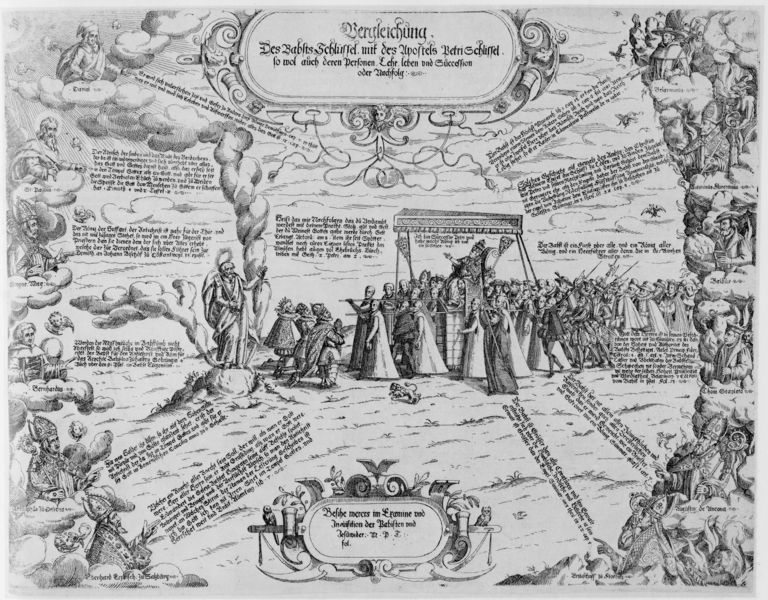
Titel: Verleichung, Des Babst Schlüssel, mit des Apostels Petri Schlissl
Institution: (Seriendruck)
Schlagwörter: feuer, gott, himmel, mann, weiß, wolken, frauen, menschen, grau, männer, schwarz, skizze, säule, zeichnung, hund, tier, wiese, wolke, menge, versammlung, bärte, mützen, bibel, geschichte, gesicht, schüssel, tragen, erde, halme, kirche, qualm, rauch, boden, mantel, adel, blatt, engel, schleppe, schrift, bücher, zug, grafik, graphik, bischof, gefolge, kaiser, könig, papst, thron, karikatur, tafel, kartusche, inschrift, deutsch, regen, strahlen, himmeö, schweben, druck, schwarz-weiß, schraffur, radierung, stich, titel, seite, illustration, text, waffen, woodcut, zeitung, buchstaben, knien, kardinal, beten, ritter, fürst, heer, marsch, girlanden, voluten, klerus, grad, baldachin, bischöfe, geistliche, mitra, prozession, tiara, feldherr, könige, hellebarden, heilige, schlüssel, jünger, kupferstich, träger, petrus, szenen, fraktur, weise, texte, flugblatt, altdeutsch, schar, vergleich, grahik, tafeln, apostel, sänfte, verkündung, würdenträger, schriftbänder, päpste, gleichnis, erlass, schaubild, baldaching, rauchsäule, wolkensäule, gleichnisse, manuscript, vergleichung, ef, selbgrafik, verlgeichung, nacholge, miniatur, handbook, woodcraft